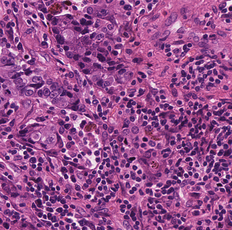
Tumor epithelial tissue: yes
Tumor-associated stroma tissue: yes
Normal tissue: no